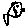
Label: fish